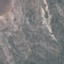
Land use / land cover: HerbaceousVegetation